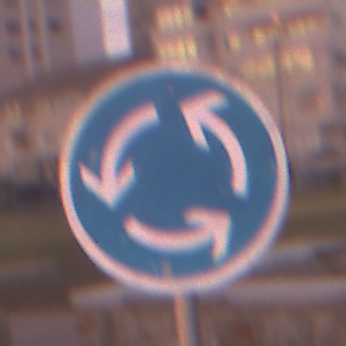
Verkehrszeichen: Kreisverkehr
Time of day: SunriseSunset
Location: Outdoor (Urban)
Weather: PartlyCloudy
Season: NotSpecified
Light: Natural